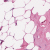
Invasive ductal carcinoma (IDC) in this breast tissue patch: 0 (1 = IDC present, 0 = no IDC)